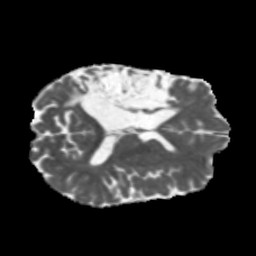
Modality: MD
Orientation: axial
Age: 41
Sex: male
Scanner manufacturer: siemens
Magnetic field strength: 3 T
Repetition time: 5.47 s
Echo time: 0.0854 s